Field crop: tomato
Growth stage: 2
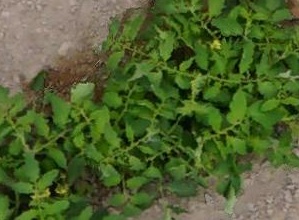
Species: tomato